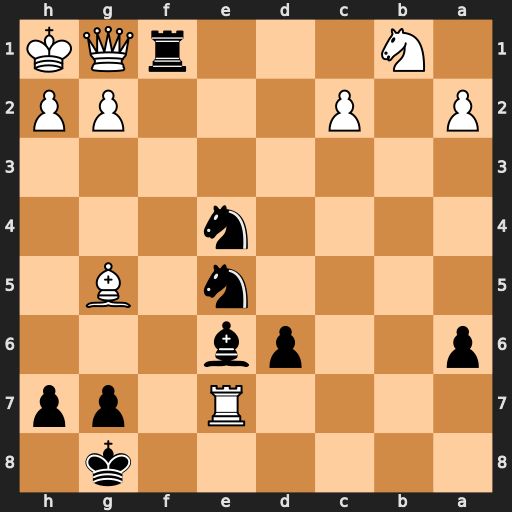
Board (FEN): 6k1/4R1pp/p2pb3/4n1B1/4n3/8/P1P3PP/1N3rQK
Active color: b
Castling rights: -
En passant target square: -
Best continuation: Nf2#